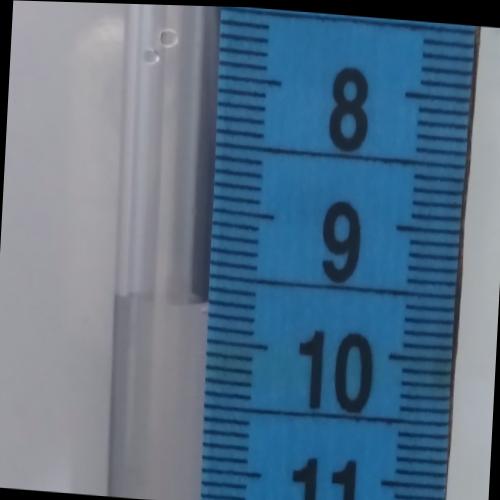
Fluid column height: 9.7 cm